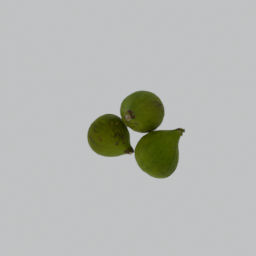
Label: nature